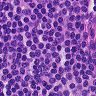
Metastatic tissue present: no